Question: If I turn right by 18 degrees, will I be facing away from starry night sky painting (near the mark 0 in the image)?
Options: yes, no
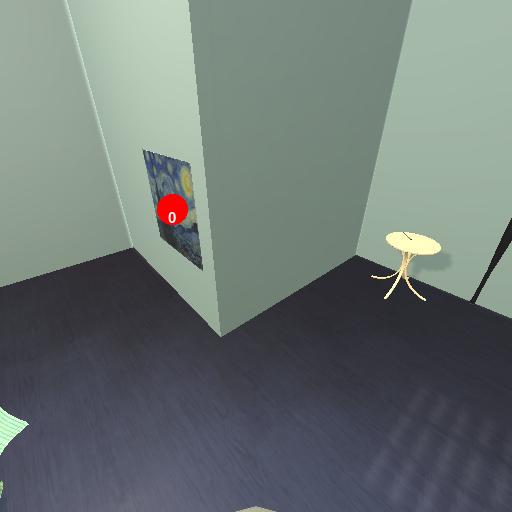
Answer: yes